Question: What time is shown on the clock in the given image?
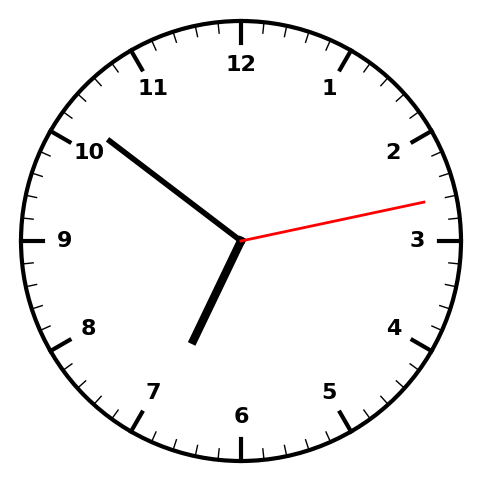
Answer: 06:51:13